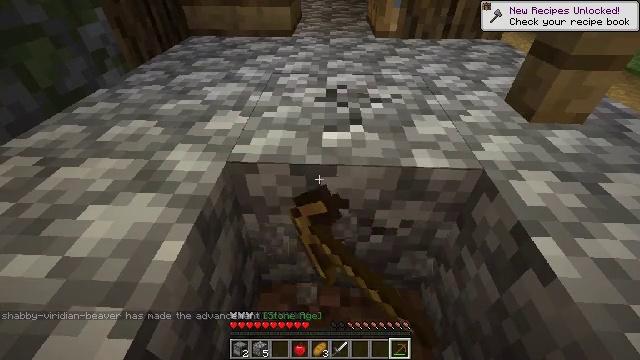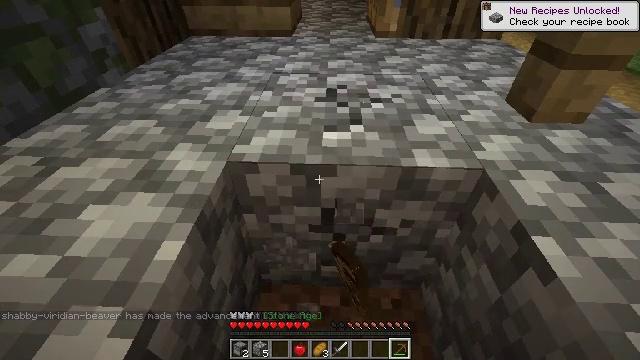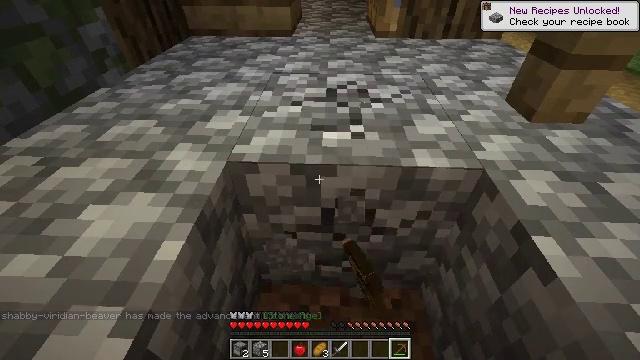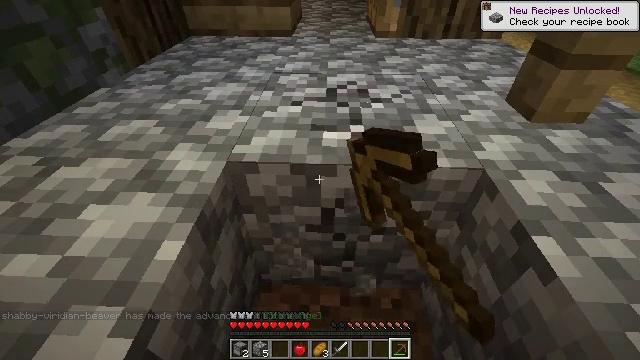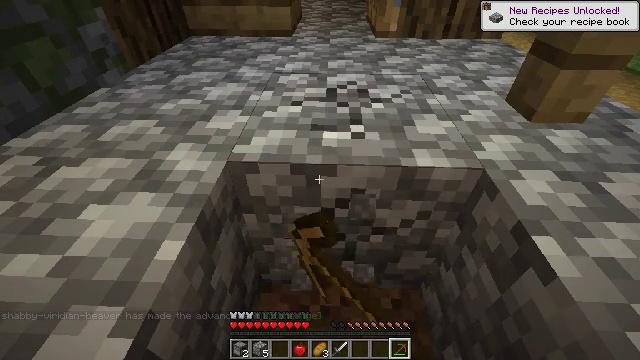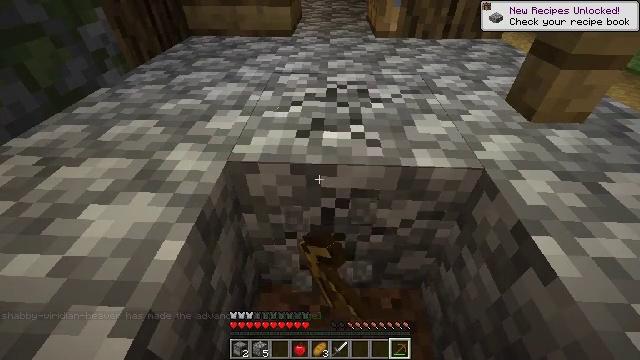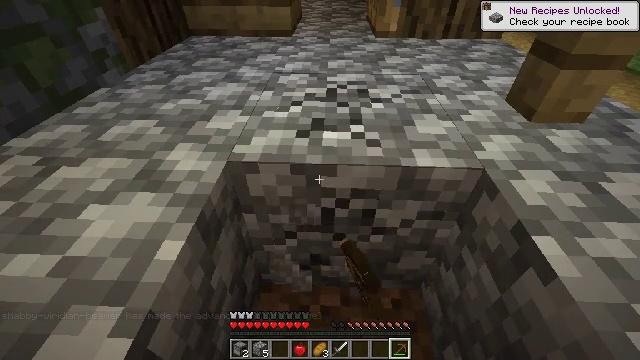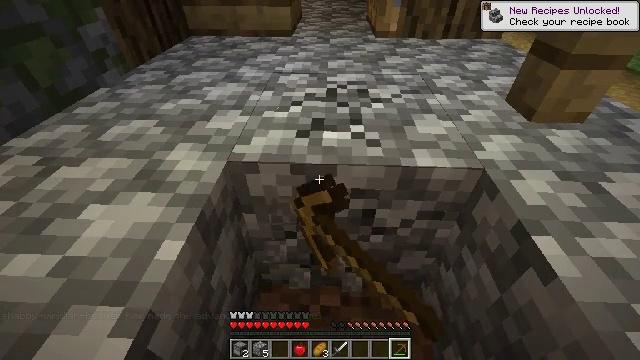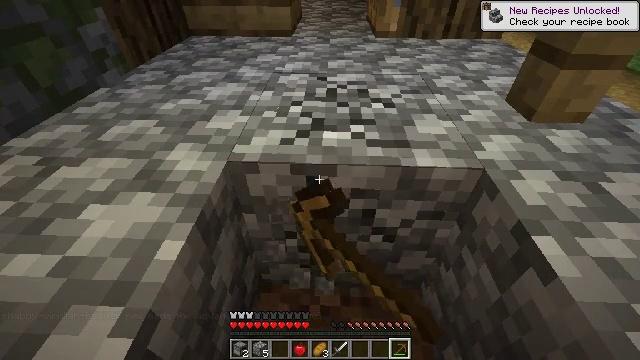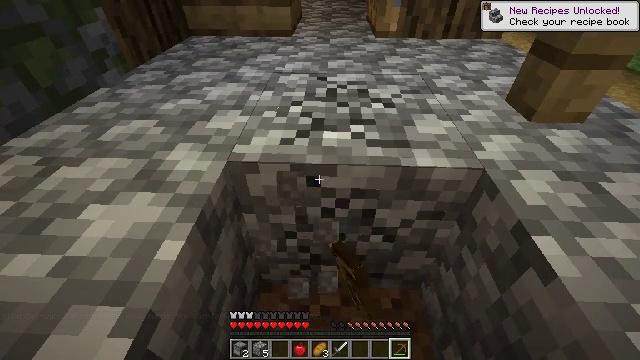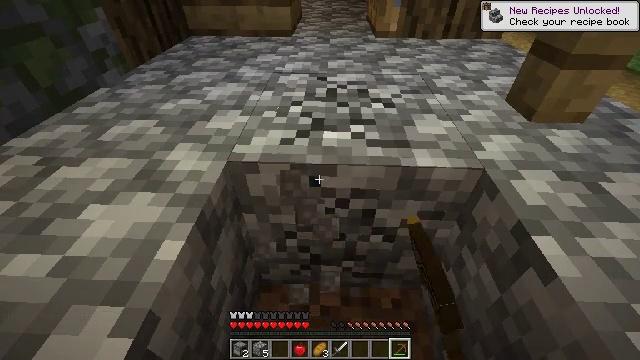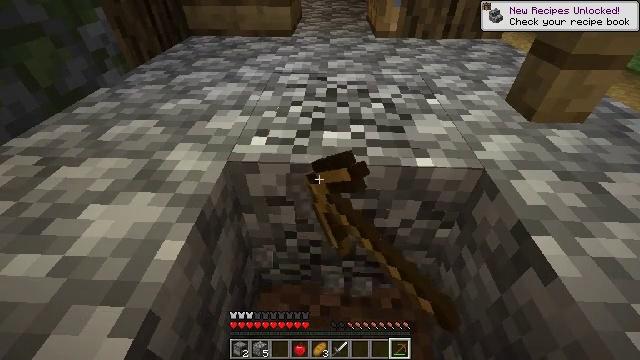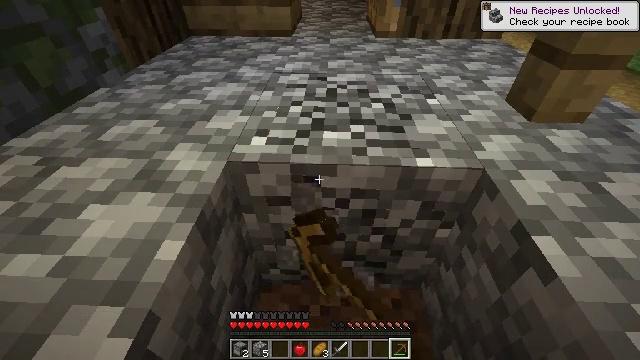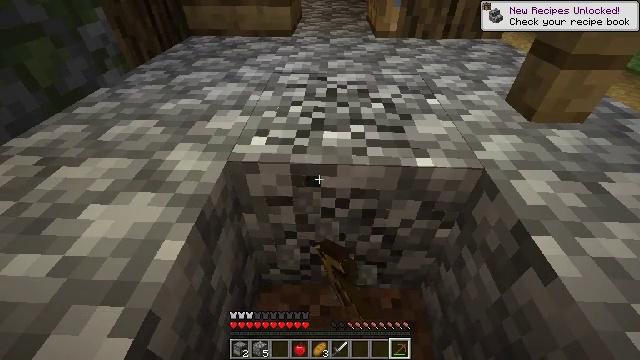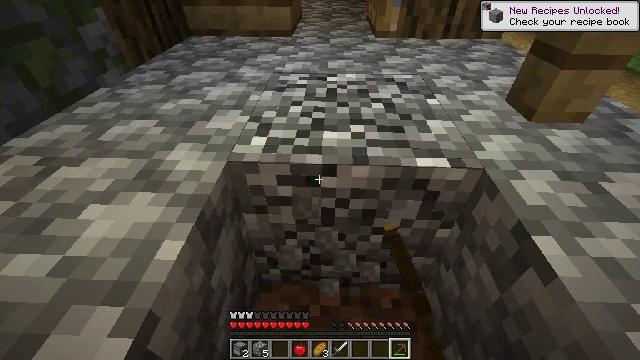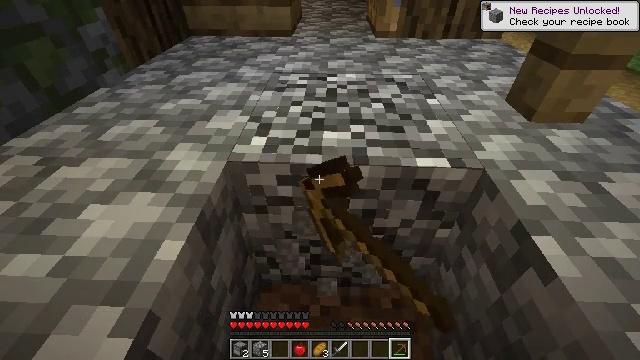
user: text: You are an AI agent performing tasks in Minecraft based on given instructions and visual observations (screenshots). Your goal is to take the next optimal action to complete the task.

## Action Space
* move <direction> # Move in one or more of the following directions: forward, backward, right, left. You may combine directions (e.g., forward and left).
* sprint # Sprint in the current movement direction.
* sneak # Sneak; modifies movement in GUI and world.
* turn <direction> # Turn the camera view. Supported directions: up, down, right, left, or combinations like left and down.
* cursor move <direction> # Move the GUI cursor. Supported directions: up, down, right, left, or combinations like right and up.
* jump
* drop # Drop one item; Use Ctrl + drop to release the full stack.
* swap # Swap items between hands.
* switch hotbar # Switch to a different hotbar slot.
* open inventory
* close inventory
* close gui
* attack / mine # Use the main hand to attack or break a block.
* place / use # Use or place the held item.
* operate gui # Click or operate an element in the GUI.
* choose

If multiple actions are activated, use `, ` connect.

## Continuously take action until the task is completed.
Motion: motion action
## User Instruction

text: Digging the cobblestone underground.
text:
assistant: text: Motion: attack / mine
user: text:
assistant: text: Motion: attack / mine
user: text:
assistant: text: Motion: attack / mine
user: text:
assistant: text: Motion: attack / mine
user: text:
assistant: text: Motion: attack / mine
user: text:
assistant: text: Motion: attack / mine
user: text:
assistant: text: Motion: attack / mine
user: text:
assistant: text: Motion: attack / mine
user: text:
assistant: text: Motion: attack / mine
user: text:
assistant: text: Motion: attack / mine
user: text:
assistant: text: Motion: attack / mine
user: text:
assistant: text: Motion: attack / mine
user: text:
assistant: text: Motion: attack / mine
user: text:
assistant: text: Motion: attack / mine
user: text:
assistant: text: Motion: attack / mine
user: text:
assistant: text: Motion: attack / mine
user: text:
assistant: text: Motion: attack / mine
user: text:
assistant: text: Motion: attack / mine
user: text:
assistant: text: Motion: attack / mine
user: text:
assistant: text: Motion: move forward, attack / mine
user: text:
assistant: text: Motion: move forward, attack / mine
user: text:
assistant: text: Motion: attack / mine